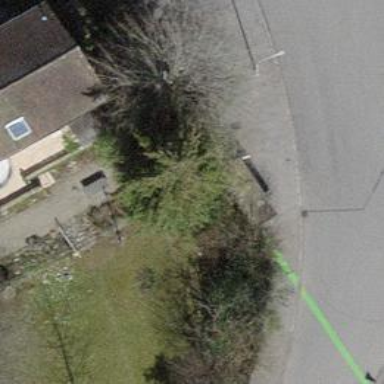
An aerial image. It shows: Post box.